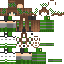
A female human skin with green skin, wearing brown long hair dressed in a green hoodie and gray pants, featuring a closed mouth.